Question: I have a 3 points:
'(1,3) (2,4) (3,5)'
which equation is :
'y = x + 2'
and its
'''
slope = 1
intercept = 2
'''
After and plot,
'''
# Hough Transformin in my code
r_axis[i] = x_point * math.cos(th) + y_point * math.sin(th)
'''
I got:

This plot tell me:
'''
r = 1
theta = 135 deg (???)
'''
But my equation 'y = x + 1' tell me
'''
theta =
arctan(slope) ( -pi < tan < +pi ) =
45 deg
'''
The answer should be 45 deg, not 135 deg.
I'm confused
following is my source code:
<URL>
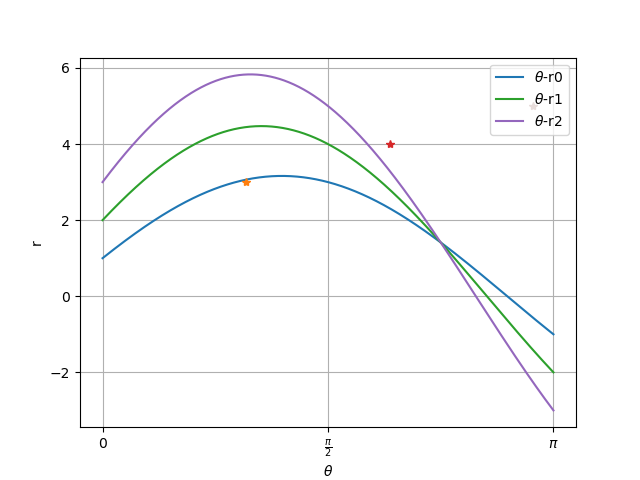
Answer: Ok, after I think hardly.
The intersection of plot is 'theta = 135 deg, r=1.414' not 'theta = 135 deg, r=1'
We modify 'y = x + 2' to 'y - x = 2'
the answer:
'''
r = 1.414
theta = 135 deg
'''
We substitute to
'''
1.414 = y*sin (135 deg) - x*cos(135 deg)
=> 2 = y - x
=> y = x + 2
'''
So, code and plot both not problem